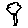
Label: tree